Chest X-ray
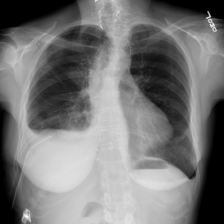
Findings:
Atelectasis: negative
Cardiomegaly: negative
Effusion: negative
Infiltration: negative
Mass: negative
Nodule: negative
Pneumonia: negative
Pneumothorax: negative
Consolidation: negative
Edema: negative
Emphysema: negative
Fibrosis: negative
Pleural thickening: negative
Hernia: negative